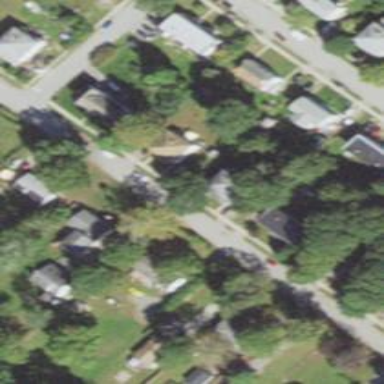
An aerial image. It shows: Residential driveway.